The image shows the envelope spectrum of a rolling-element bearing's vibration signal, with the characteristic fault frequencies (BPFO outer race, BPFI inner race, BSF ball, FTF cage) marked as reference lines. What is the most likely bearing condition (normal, inner_race, outer_race, ball)?
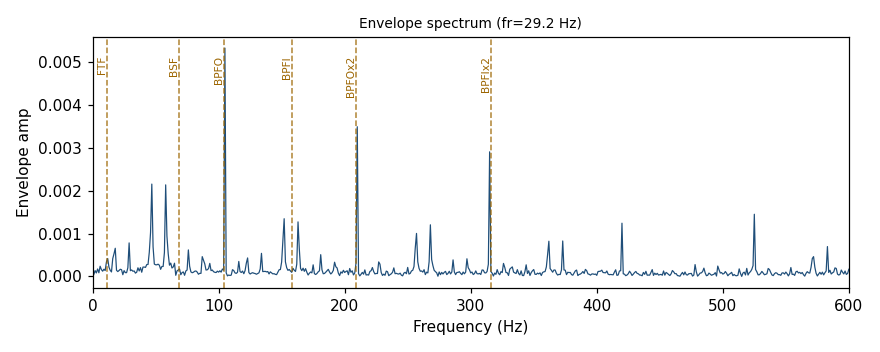
Answer: outer_race